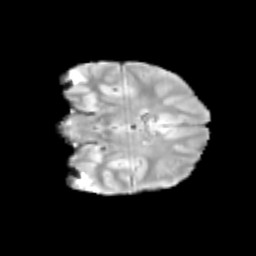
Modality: T2w
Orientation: coronal
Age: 12
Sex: male
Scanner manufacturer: siemens
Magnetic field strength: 3 T
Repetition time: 3.8 s
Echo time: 0.07 s